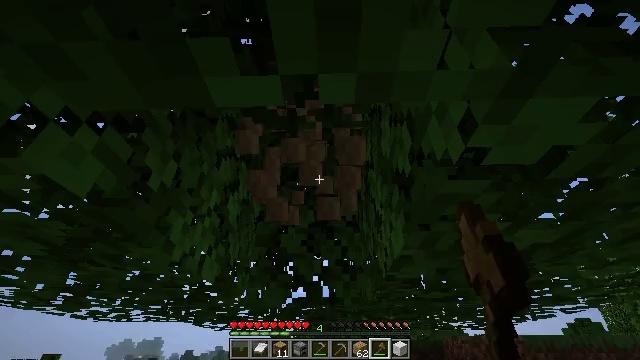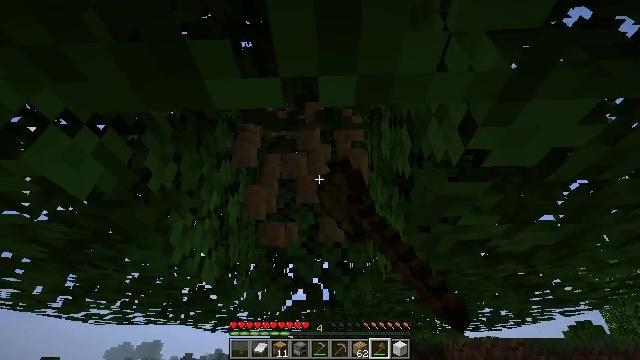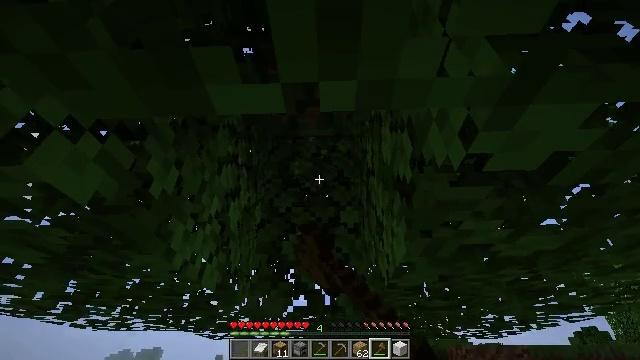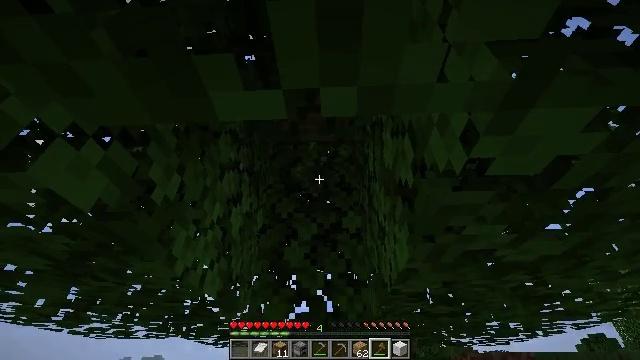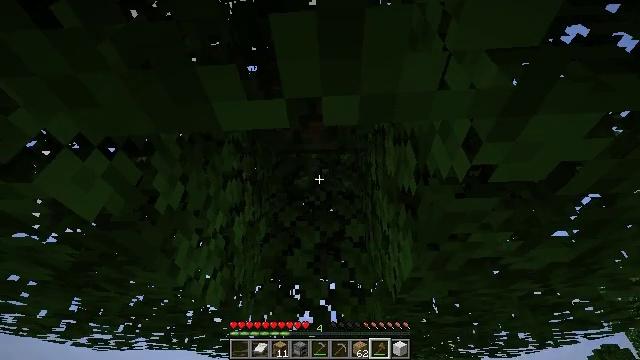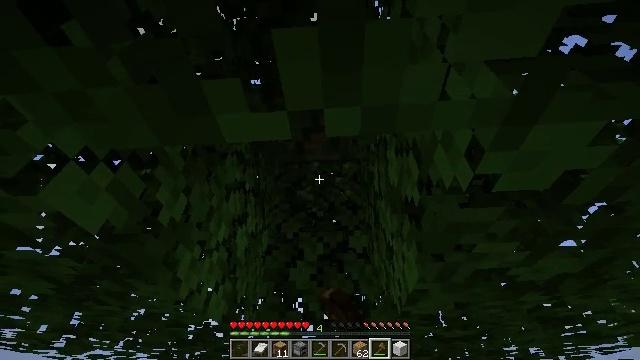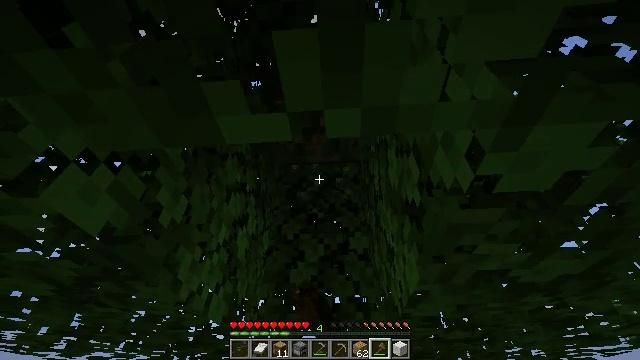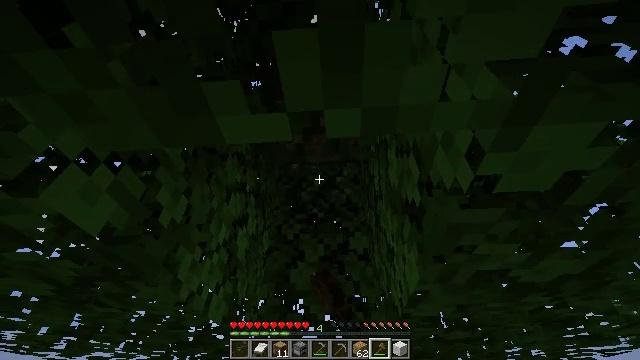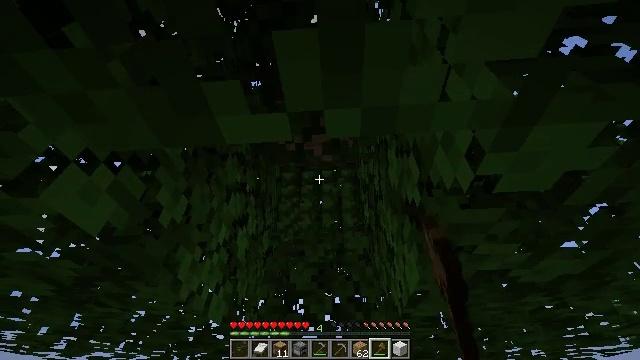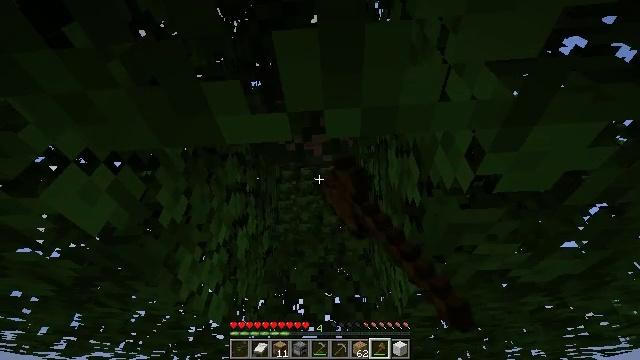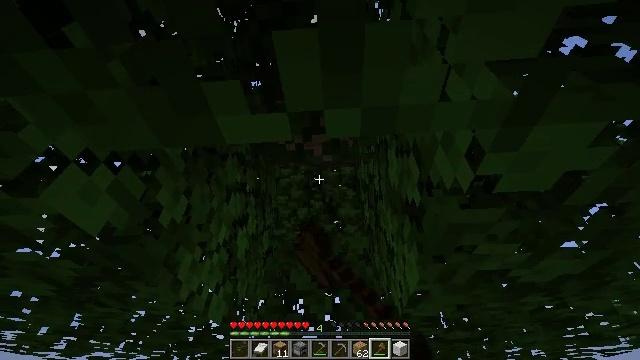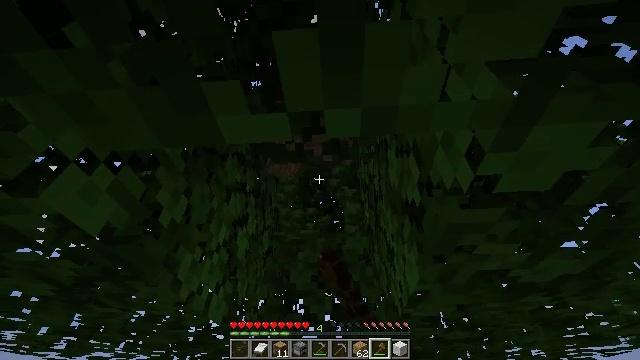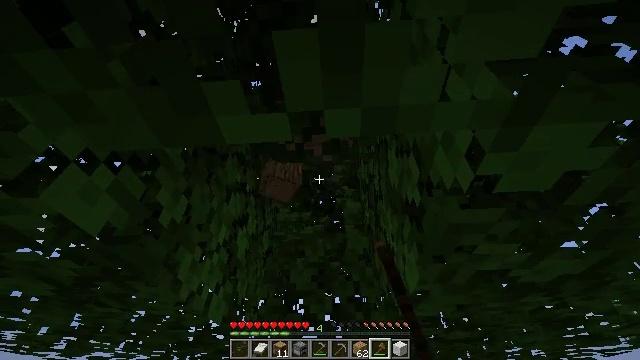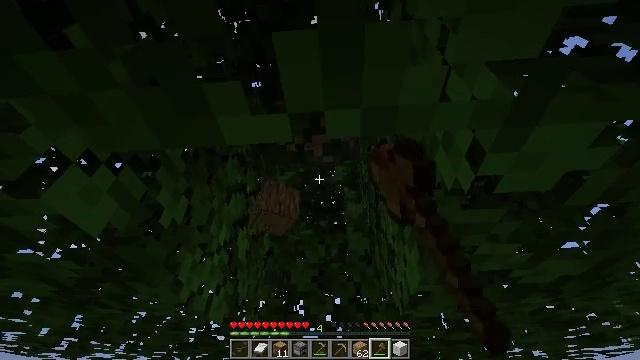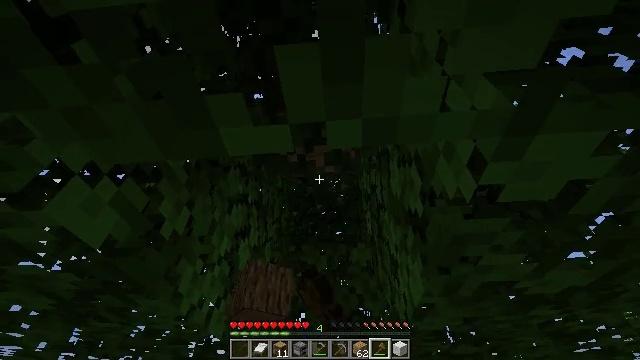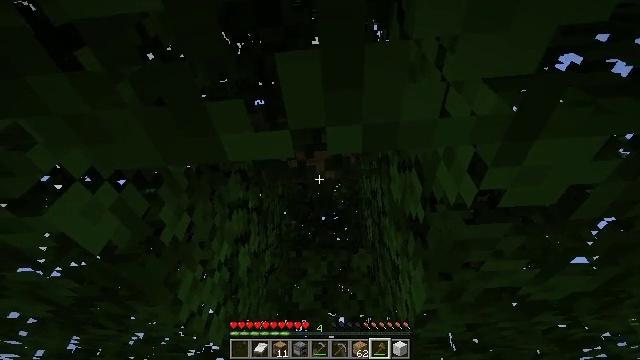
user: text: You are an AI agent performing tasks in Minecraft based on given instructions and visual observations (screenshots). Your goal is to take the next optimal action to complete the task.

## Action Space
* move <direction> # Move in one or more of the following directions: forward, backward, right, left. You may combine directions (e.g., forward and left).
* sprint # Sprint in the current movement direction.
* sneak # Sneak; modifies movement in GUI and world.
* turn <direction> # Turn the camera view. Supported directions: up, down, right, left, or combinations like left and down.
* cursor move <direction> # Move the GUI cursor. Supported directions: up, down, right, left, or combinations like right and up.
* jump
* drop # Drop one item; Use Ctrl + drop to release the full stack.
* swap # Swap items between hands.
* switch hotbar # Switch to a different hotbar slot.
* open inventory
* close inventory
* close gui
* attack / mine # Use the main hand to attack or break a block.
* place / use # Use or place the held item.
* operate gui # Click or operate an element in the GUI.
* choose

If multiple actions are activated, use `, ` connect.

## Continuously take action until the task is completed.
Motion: motion action
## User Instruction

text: Break oak leaves from the trees.
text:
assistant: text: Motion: attack / mine
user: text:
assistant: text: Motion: turn up, attack / mine
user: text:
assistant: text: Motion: turn up, attack / mine
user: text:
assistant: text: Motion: turn up, attack / mine
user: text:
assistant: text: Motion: turn up, attack / mine
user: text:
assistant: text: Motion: attack / mine
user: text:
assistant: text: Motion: attack / mine
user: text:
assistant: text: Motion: attack / mine
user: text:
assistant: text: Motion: attack / mine
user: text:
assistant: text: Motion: attack / mine
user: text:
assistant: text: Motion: attack / mine
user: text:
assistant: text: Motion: attack / mine
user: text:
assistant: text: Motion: attack / mine
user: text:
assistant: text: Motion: turn up, attack / mine
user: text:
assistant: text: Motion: turn up, attack / mine
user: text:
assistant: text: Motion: attack / mine
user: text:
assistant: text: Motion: attack / mine
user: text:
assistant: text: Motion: move forward, attack / mine
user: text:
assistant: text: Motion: move forward, attack / mine
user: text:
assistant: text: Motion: move forward, attack / mine
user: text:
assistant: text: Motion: move forward, attack / mine
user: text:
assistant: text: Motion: move forward, attack / mine
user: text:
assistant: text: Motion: move forward, attack / mine
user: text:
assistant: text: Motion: move forward, turn up, attack / mine
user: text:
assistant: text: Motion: move forward, turn up, attack / mine
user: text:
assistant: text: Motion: move forward, attack / mine
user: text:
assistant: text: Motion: move forward, attack / mine
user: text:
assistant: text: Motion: move forward, attack / mine
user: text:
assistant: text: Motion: move forward, attack / mine
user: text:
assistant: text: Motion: move forward, attack / mine